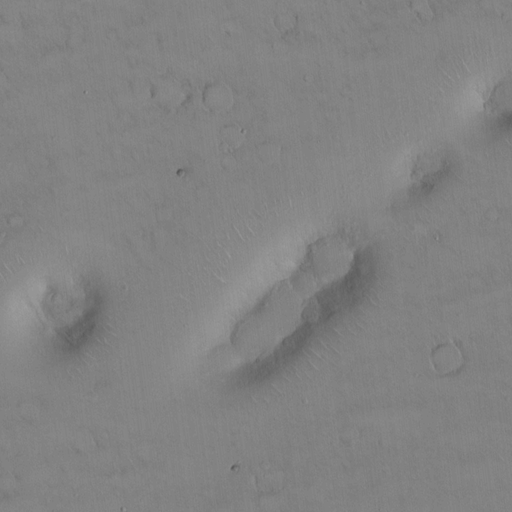
Classes present: Background, Cone